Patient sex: M
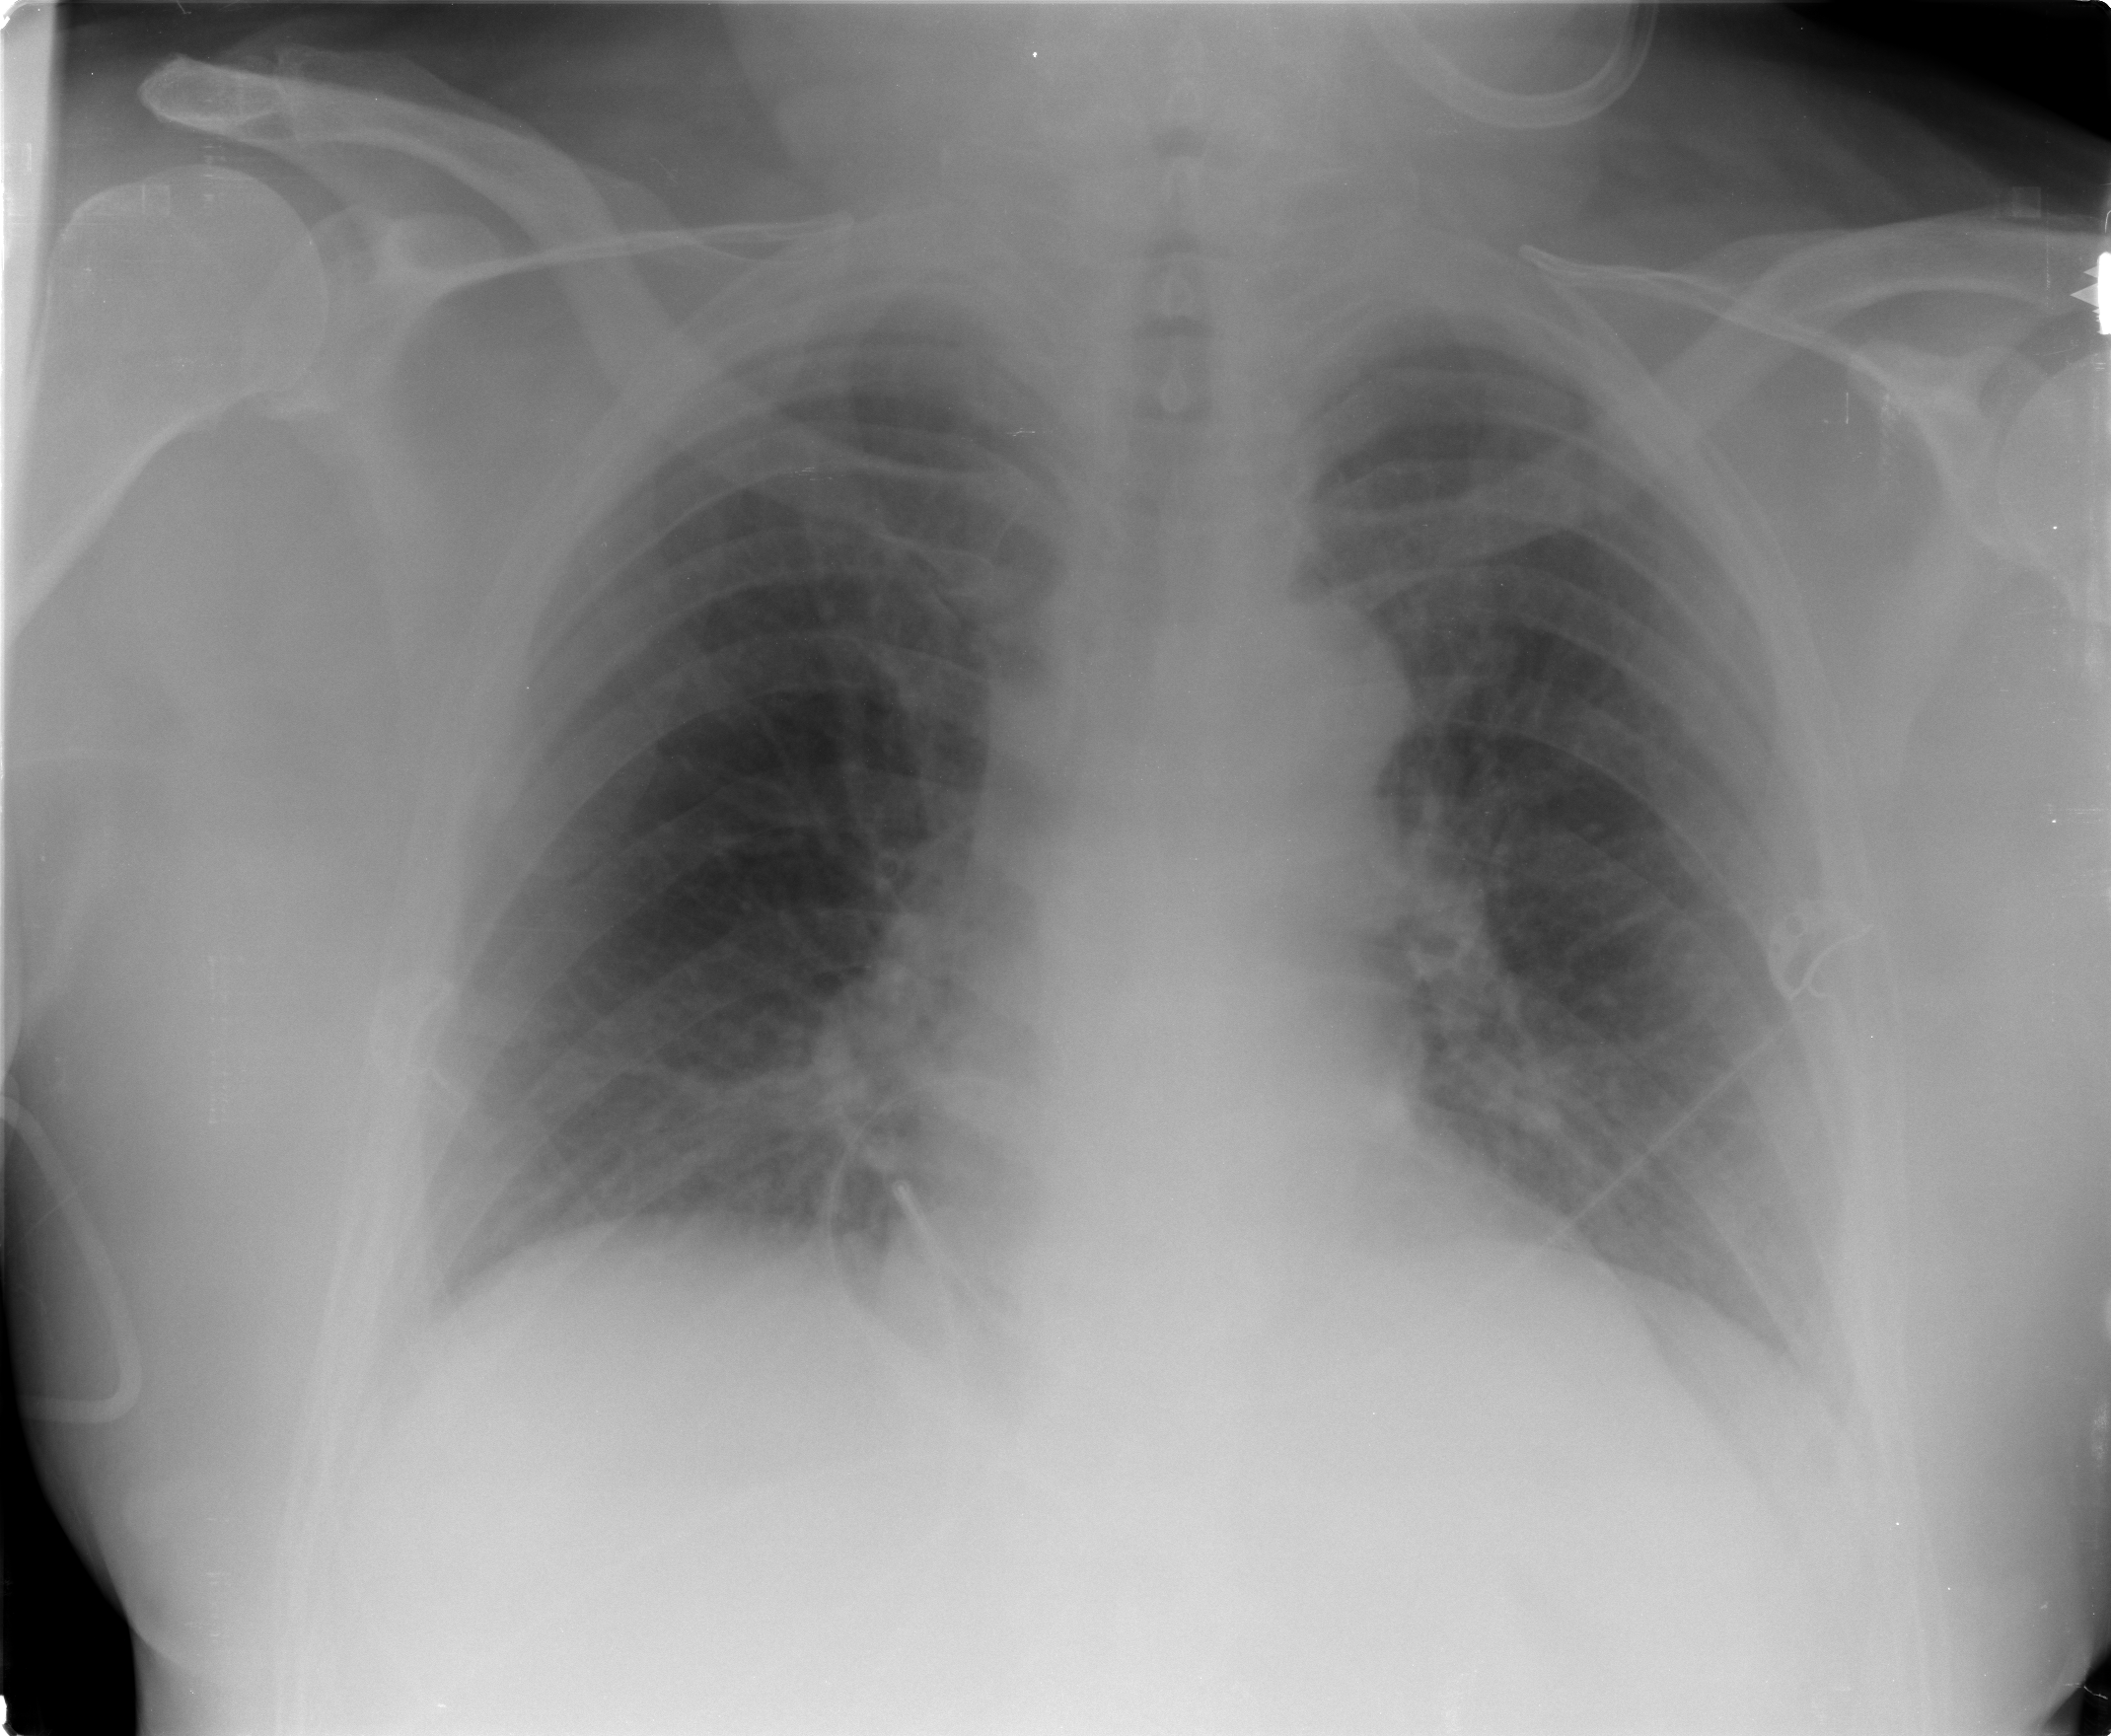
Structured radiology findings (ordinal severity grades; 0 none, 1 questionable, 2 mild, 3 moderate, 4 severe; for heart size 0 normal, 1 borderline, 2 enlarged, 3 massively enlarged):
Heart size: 0
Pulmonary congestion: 0
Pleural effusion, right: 1
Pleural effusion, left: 1
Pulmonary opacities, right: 0
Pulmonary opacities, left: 0
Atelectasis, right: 0
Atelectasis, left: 0